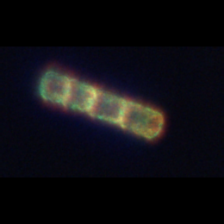
Taxon: Lauderia_Hemiaulus
Group: Diatoms